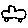
Label: car